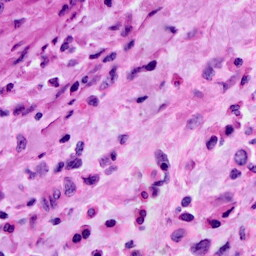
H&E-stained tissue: Cervix